Question: I have a WinForm application, I'm trying to move a pictureBox in a Form using 'MouseMove Event', but i can't figure out what's the right calculation should i do on MouseMove, when i first the pictureBox , its location changes in a senseless way then on moving the pictureBox Location moves correctly.
It's a Panel name 'OuterPanel' which contains the pictureBox 'picBox', here the code im using :
'''
private void picBox_MouseMove(object sender, MouseEventArgs e)
{
if (e.Button == MouseButtons.Left)
{
Point p = OuterPanel.PointToClient(MousePosition);
picBox.Location = this.PointToClient(p);
}
}
'''
P.S : the goal is moving image after zooming in, like windows photo viewer

: 'ConvertFromChildToForm' method
'''
private Point ConvertFromChildToForm(int x, int y,Control control)
{
Point p = new Point(x, y);
control.Location = p;
return p;
}
'''
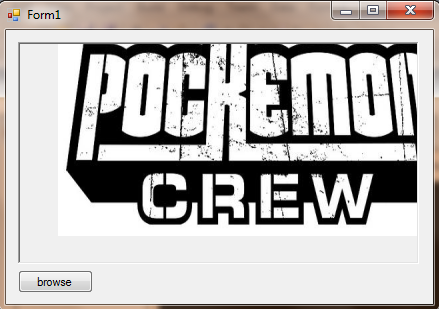
Answer: You have to Manage three Events to get it done correctly :
- 'MouseDown'- 'MouseMove'- 'MouseUp'
<URL>
Your Code for 'picBox' :
'''
private void picBox_MouseDown(object sender, MouseEventArgs e)
{
if (e.Button == MouseButtons.Left)
{
Point p = ConvertFromChildToForm(e.X, e.Y, picBox);
iOldX = p.X;
iOldY = p.Y;
iClickX = e.X;
iClickY = e.Y;
clicked = true;
}
}
private void picBox_MouseMove(object sender, MouseEventArgs e)
{
if (clicked)
{
Point p = new Point(); // New Coordinate
p.X = e.X + picBox.Left;
p.Y = e.Y + picBox.Top;
picBox.Left = p.X - iClickX;
picBox.Top = p.Y - iClickY;
}
}
private void picBox_MouseUp(object sender, MouseEventArgs e)
{
clicked = false;
}
private Point ConvertFromChildToForm(int x, int y, Control control)
{
Point p = new Point(x, y);
control.Location = p;
return p;
}
'''
'ConvertFromChildToForm' method from <URL>